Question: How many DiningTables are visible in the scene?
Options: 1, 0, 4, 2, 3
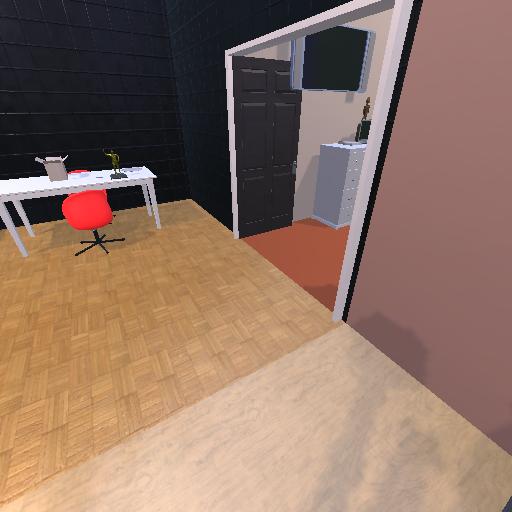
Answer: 1